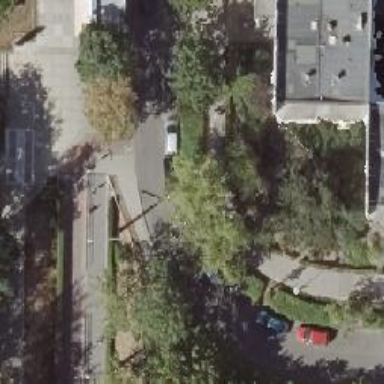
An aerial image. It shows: Footway.